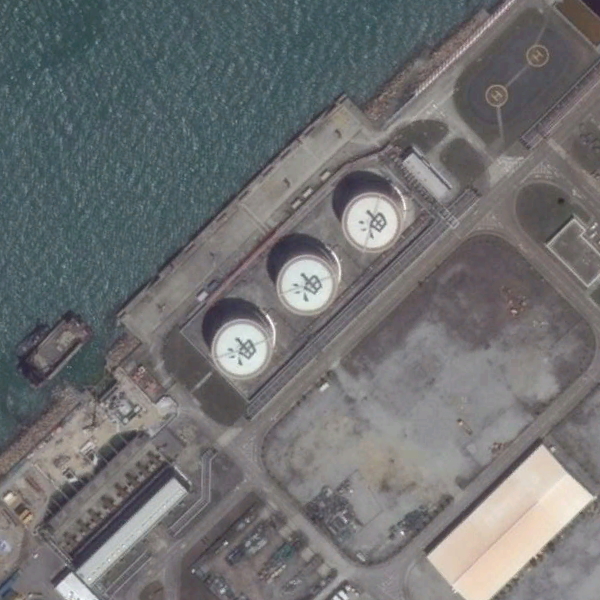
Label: StorageTanks